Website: crate-barrel
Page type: newsletter-management
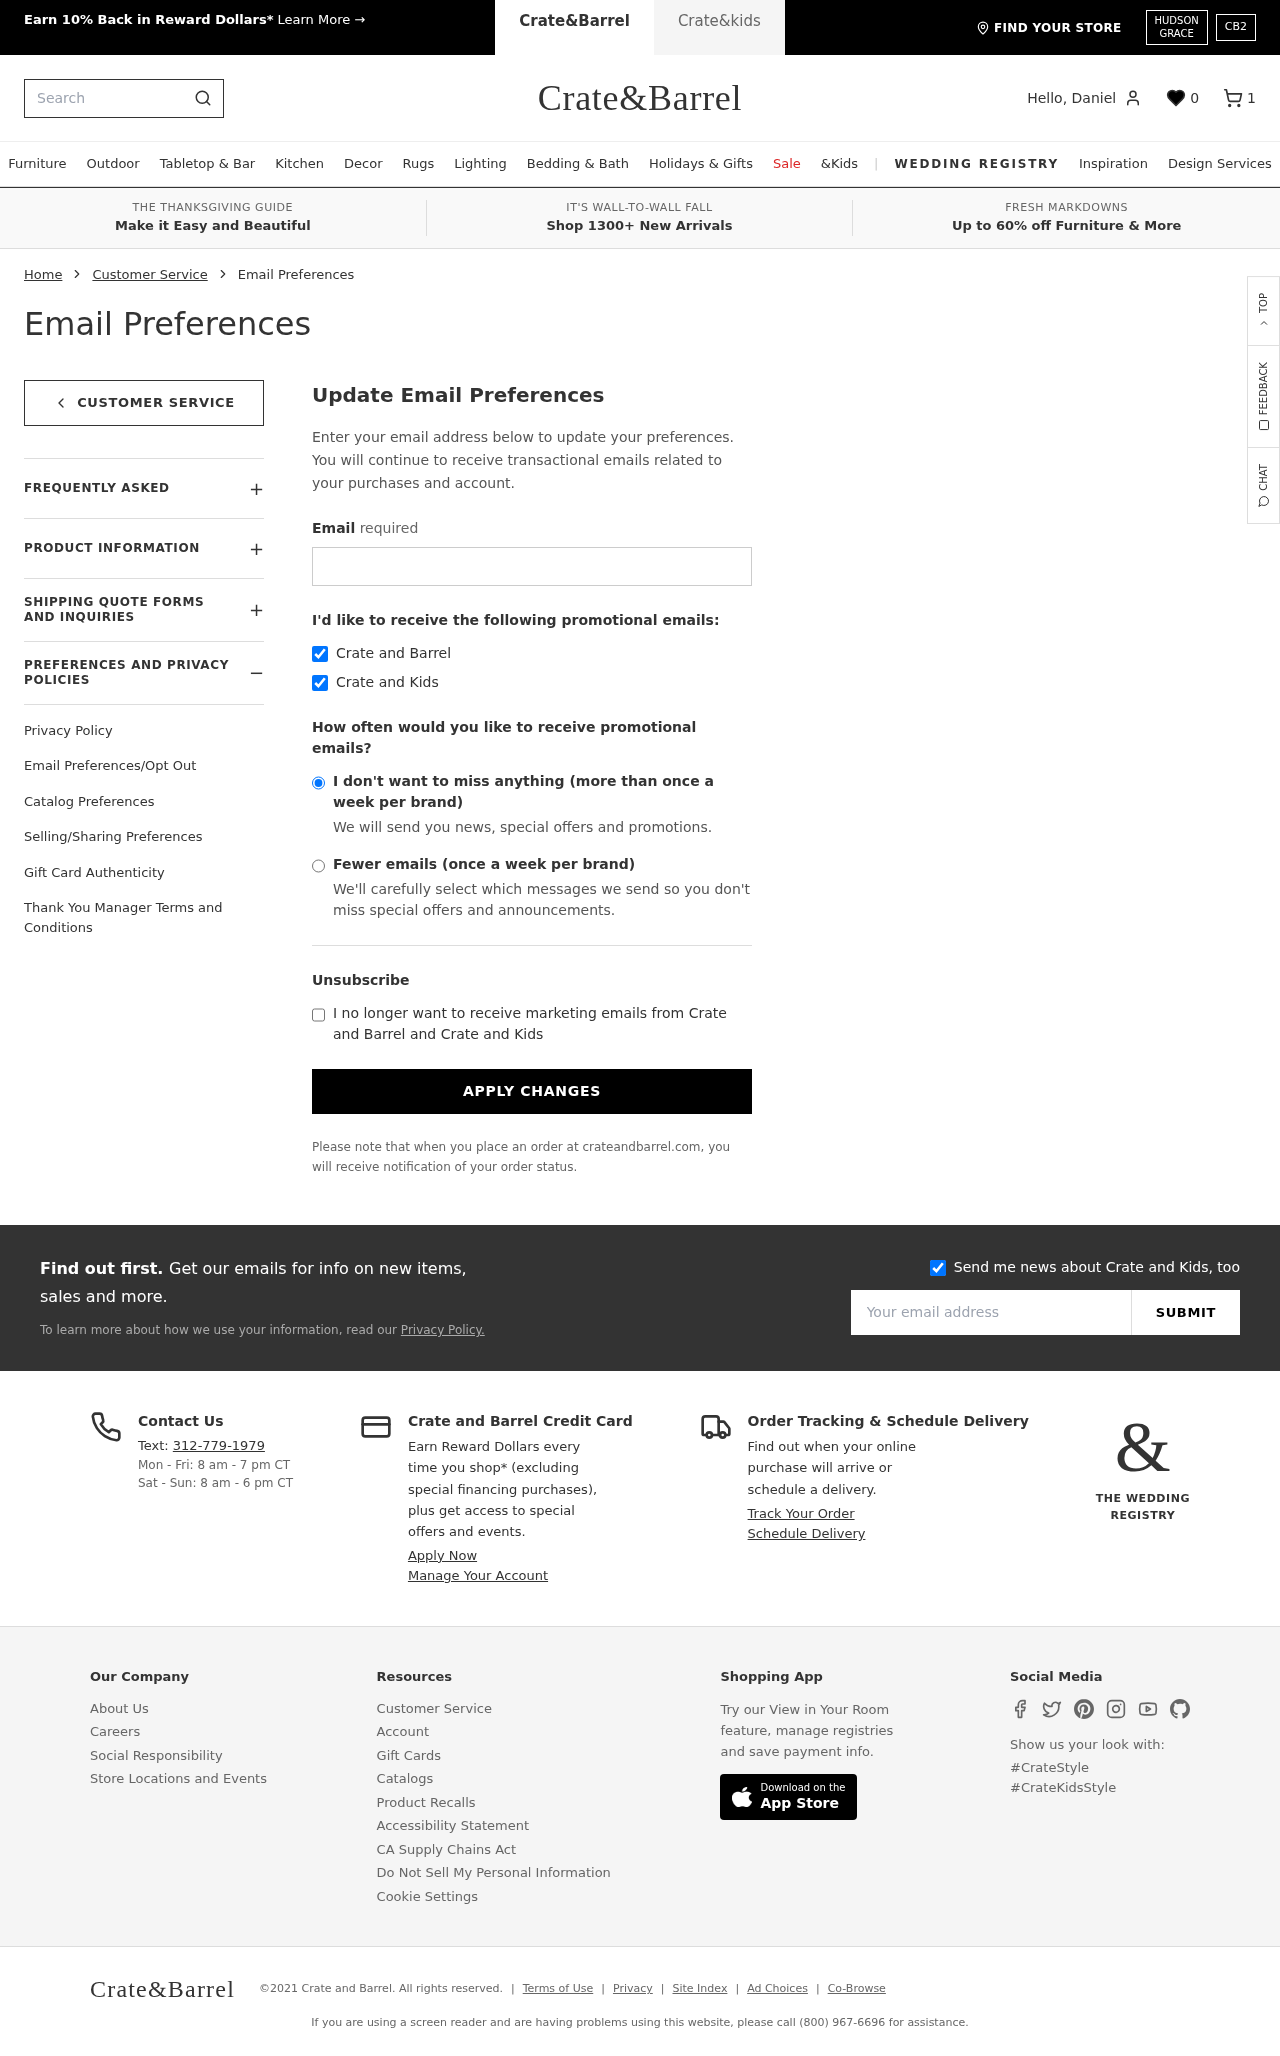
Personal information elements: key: PII_EMAIL
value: daniel.willis@yahoo.com
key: PII_FIRSTNAME
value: Daniel
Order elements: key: ORDER_NUM_ITEMS
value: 1
Search elements: key: HEADER_SEARCH
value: Search
Other elements: key: FAVORITES_COUNT
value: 0